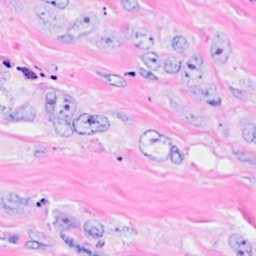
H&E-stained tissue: Breast